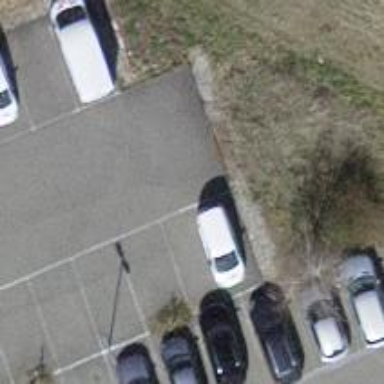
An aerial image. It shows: Parking aisle designated as service road.